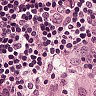
Metastatic tissue present: yes